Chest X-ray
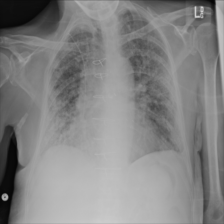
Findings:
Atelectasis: negative
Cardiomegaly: negative
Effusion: negative
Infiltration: positive
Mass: negative
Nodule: positive
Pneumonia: negative
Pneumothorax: negative
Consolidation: negative
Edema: negative
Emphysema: negative
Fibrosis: negative
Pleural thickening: negative
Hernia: negative